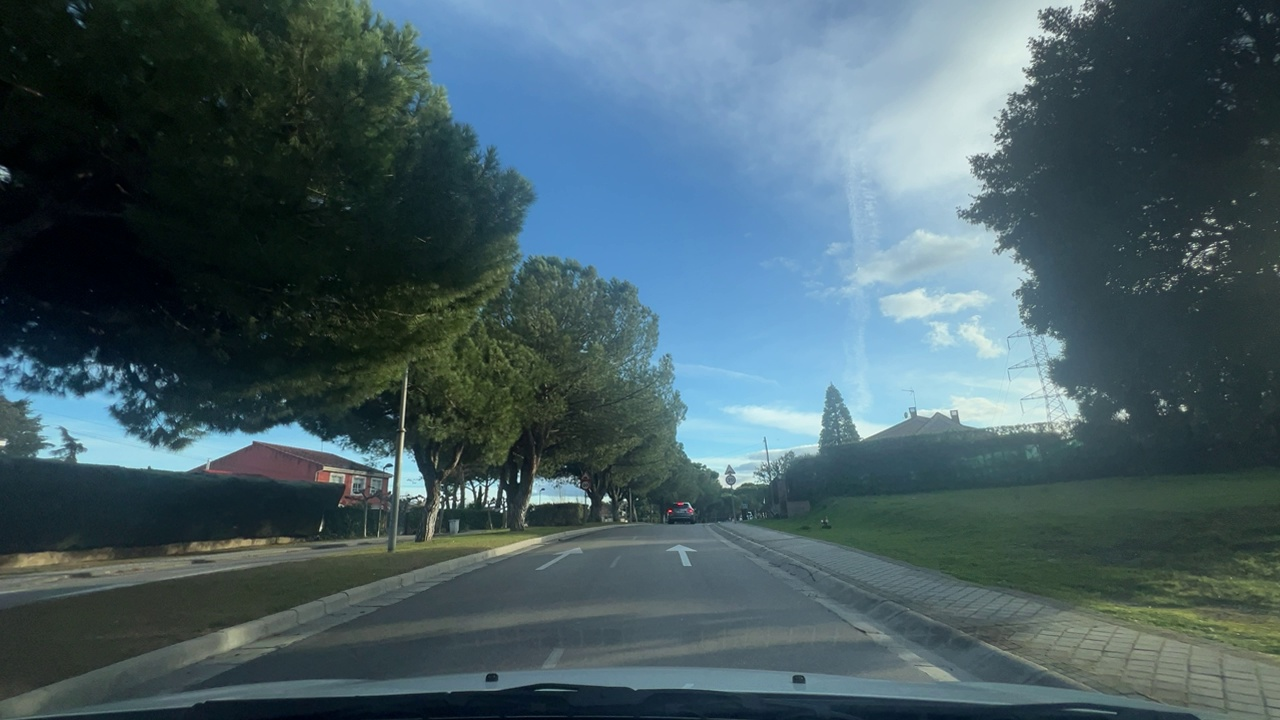
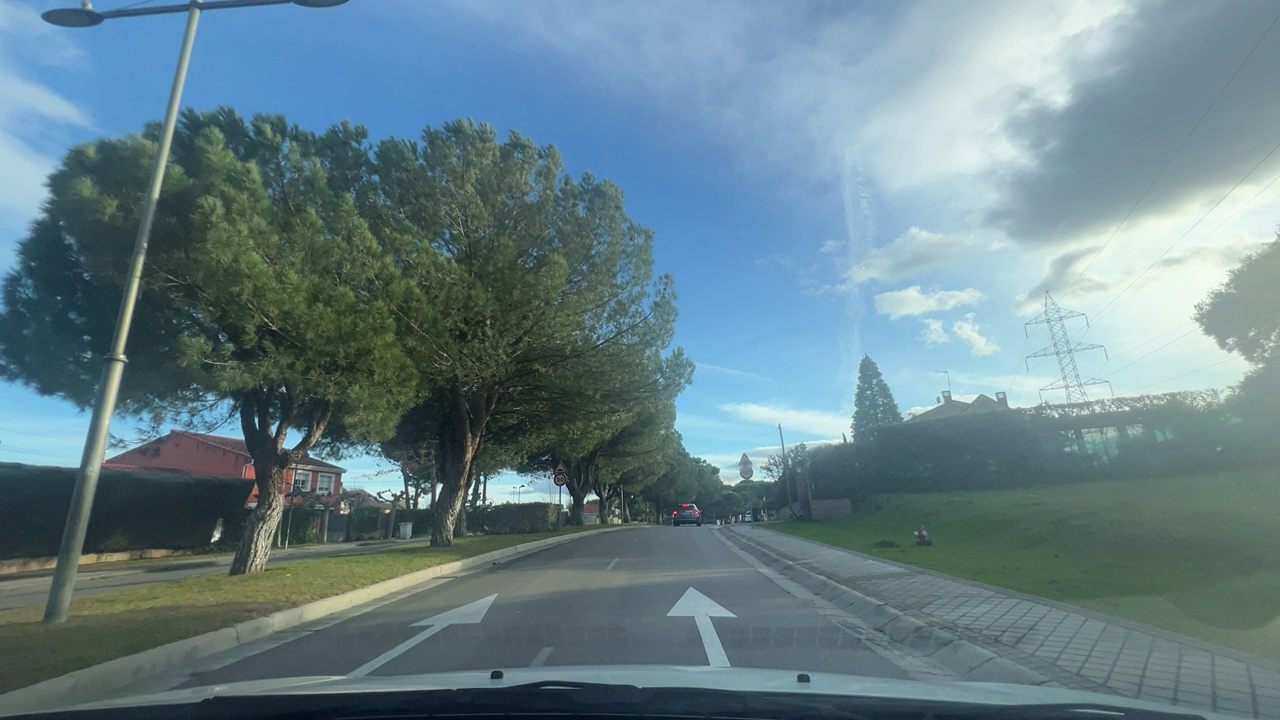
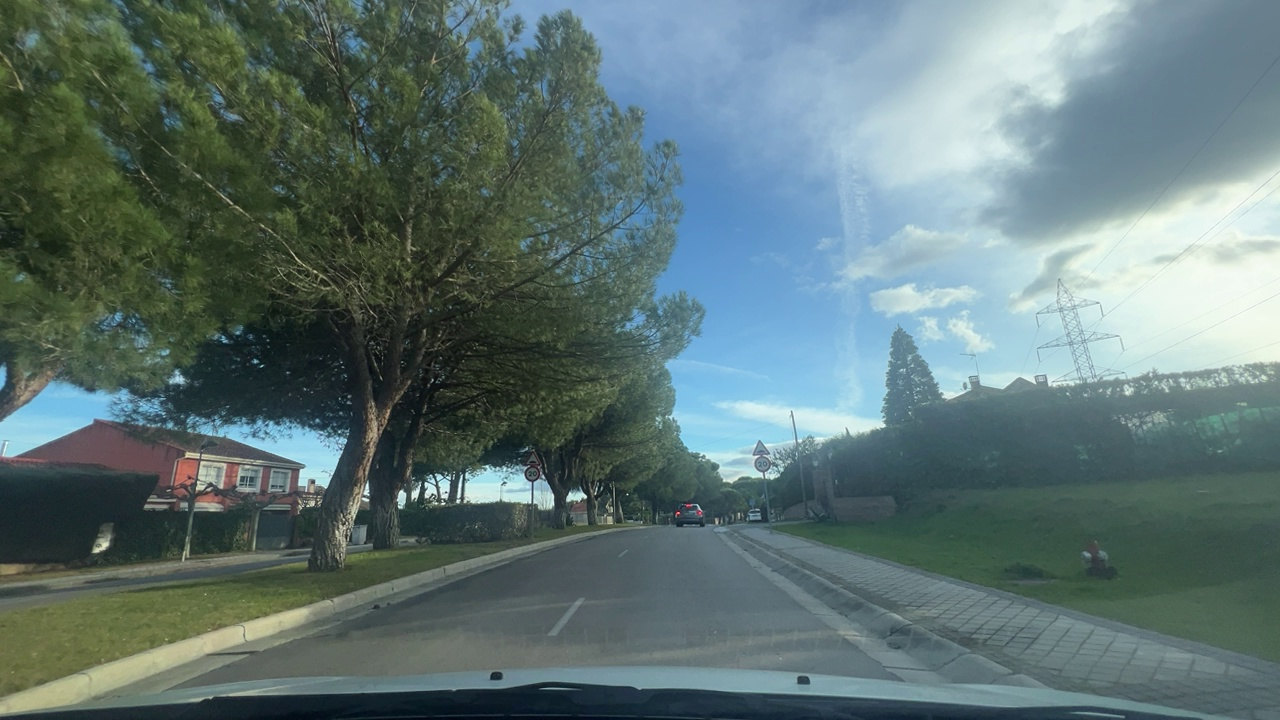
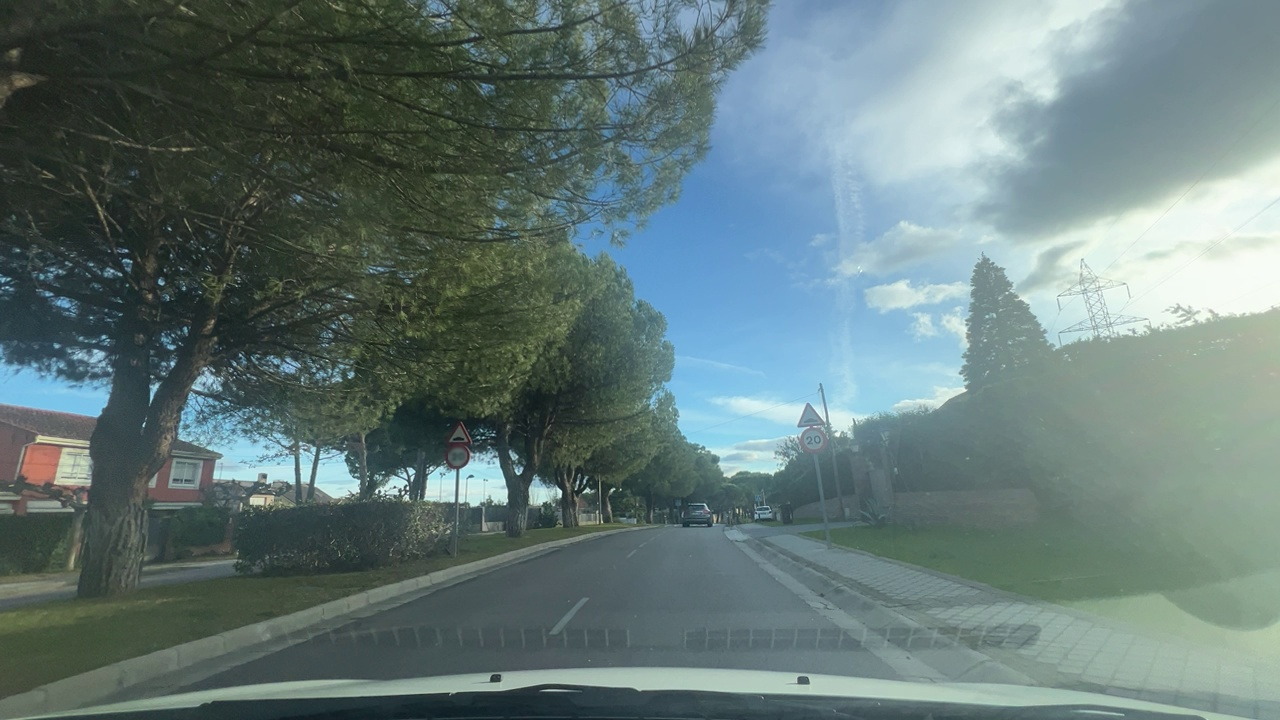
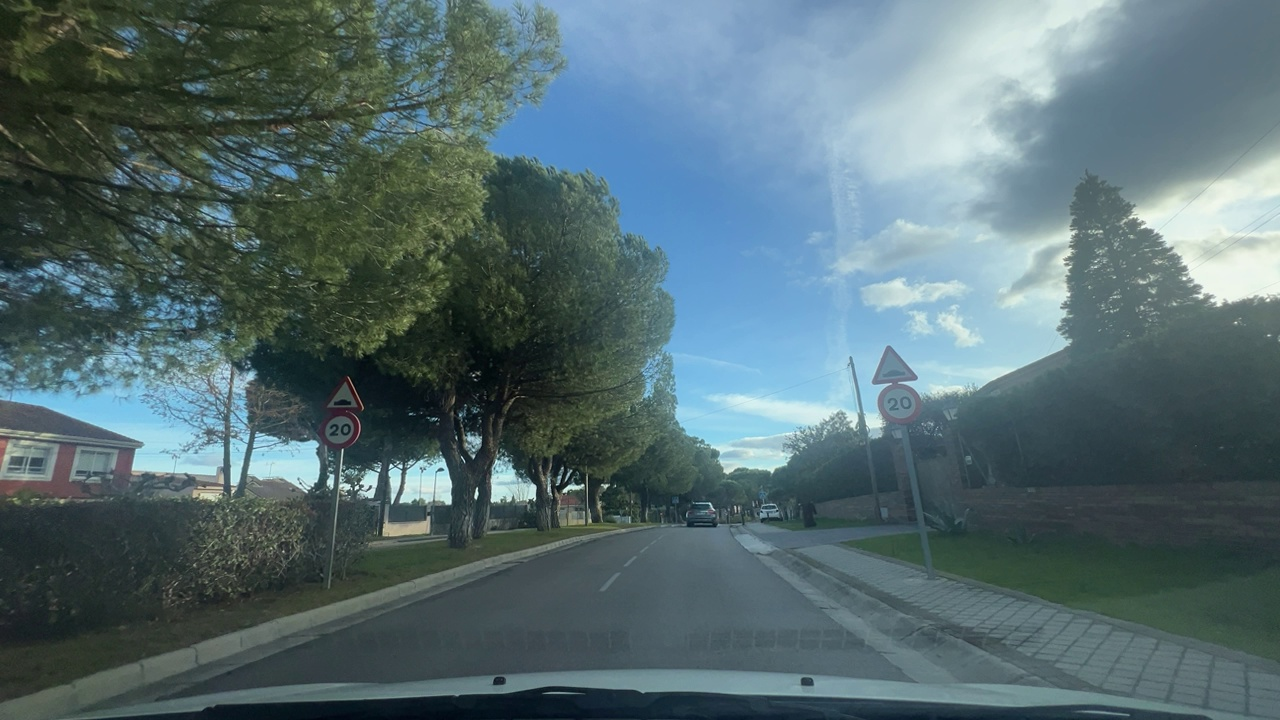
Situation: Speed limit adaptation
Question: Are multiple speed limit signs with different values visible?
Answer: No
Reasoning: Two speed limit signs displaying the same values appear sequentially.

Situation: Speed limit adaptation
Question: Is there a speed limit sign regulating the ego lane?
Answer: Yes
Reasoning: A speed limit sign is positioned on the roadside facing the ego direction of travel.

Situation: Speed limit adaptation
Question: What speed value is displayed on the visible speed limit sign?
Answer: 20
Reasoning: The visible speed limit sign displays 20 km/h.

Situation: Speed limit adaptation
Question: Is the ego vehicle traveling on a highway?
Answer: No
Reasoning: The ego vehicle is travelling in an urban style area, with speed bumps, houses and pedestrian crossings

Situation: Speed limit adaptation
Question: Is the ego vehicle entering or exiting a highway?
Answer: No
Reasoning: There are no highway entries or exits visible ahead

Situation: Speed limit adaptation
Question: Are speed bumps, crosswalks, or construction-related obstacles present in the ego lane?
Answer: Yes
Reasoning: There is a visible speed bump ahead